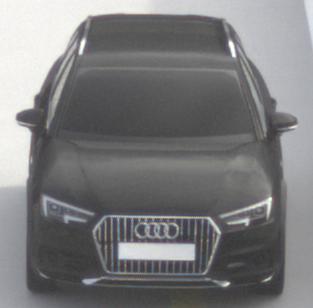
Make: Audi
Model: A4 Allroad 45 TFSI
Detailed model: A4 (B9) allroad
Model produced from: 2019/02
Model produced until: 2019/05
Doors: 5
Color: black
Road condition: dry road
Daytime: morning or afternoon
Contrast: low contrast